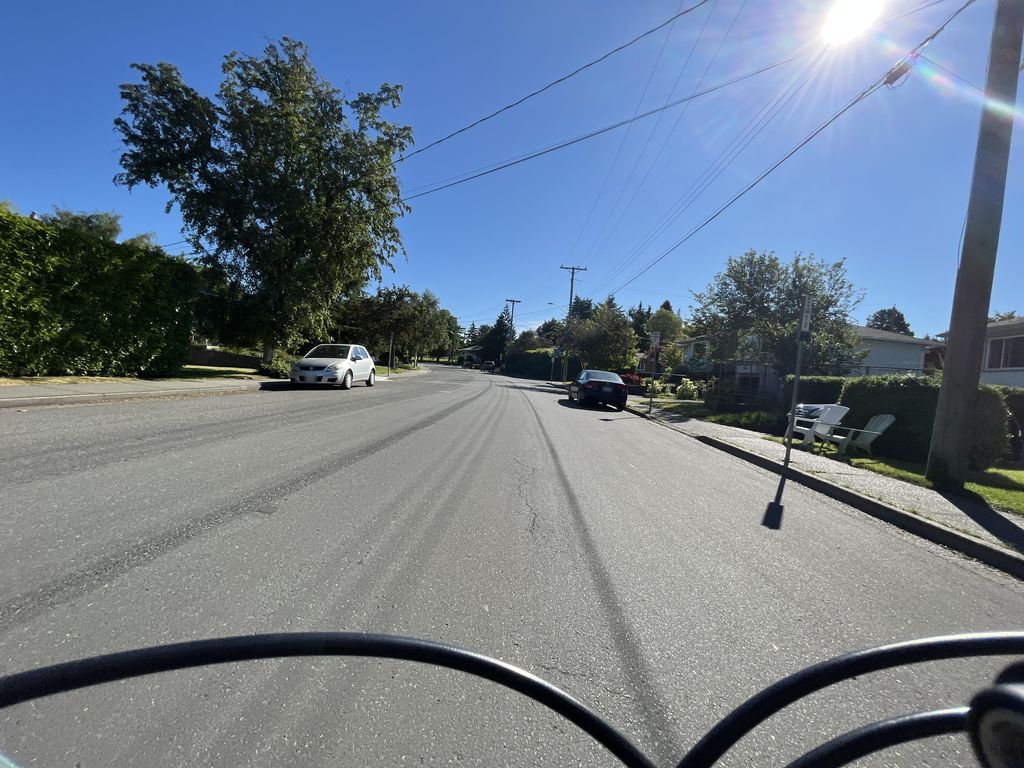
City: victoria